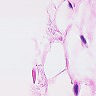
Metastatic tissue present: no